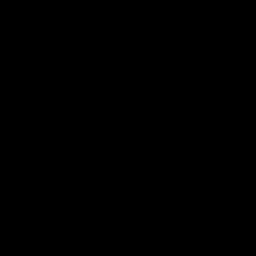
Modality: MD
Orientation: axial
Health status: healthy
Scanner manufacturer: siemens
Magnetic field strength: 3 T
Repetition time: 12 s
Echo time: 0.092 s